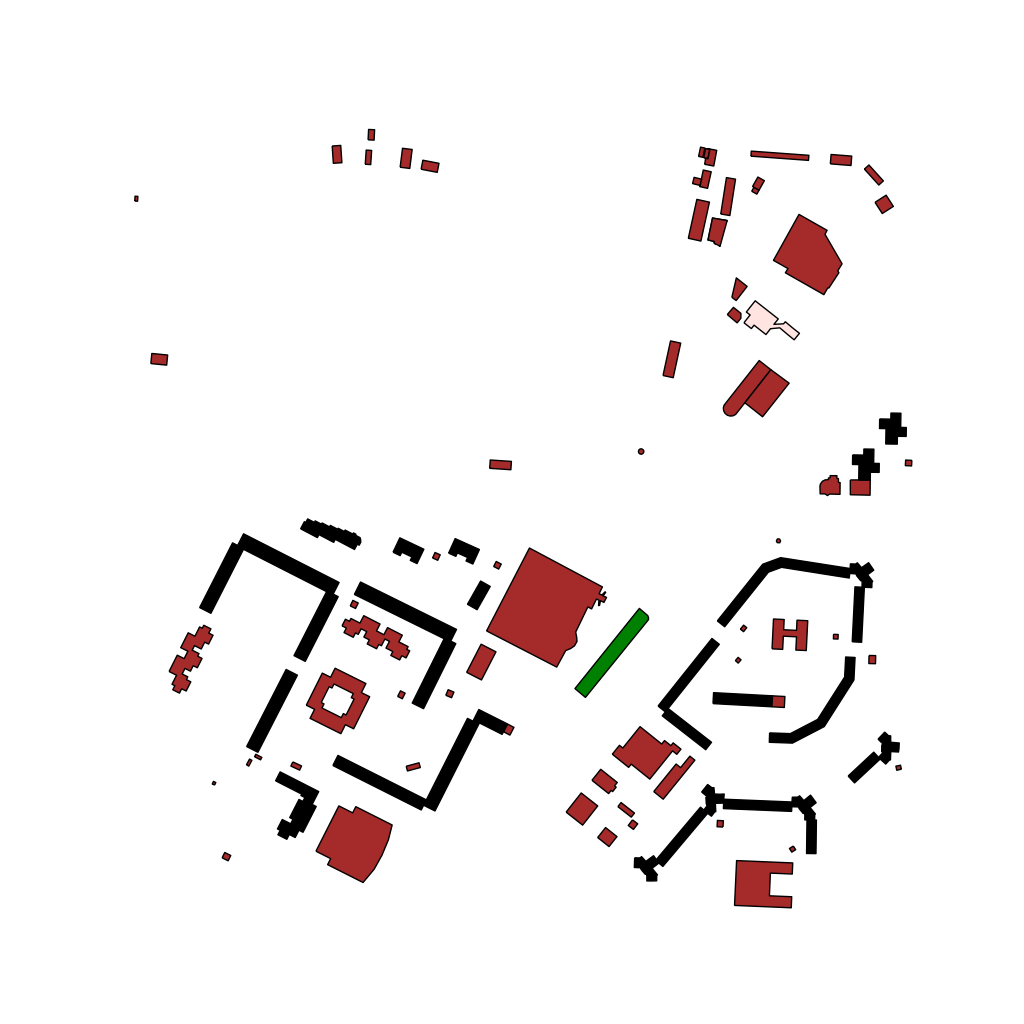
Tags: overhead vector_map, business, industrial, recreation, residential, special, modern, soviet, high_rise, individual_rise, low_rise, medium_rise, density_3, Building, Facility, Gas, Park, 1.0 km²